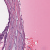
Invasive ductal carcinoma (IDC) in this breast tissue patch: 1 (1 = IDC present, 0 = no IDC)